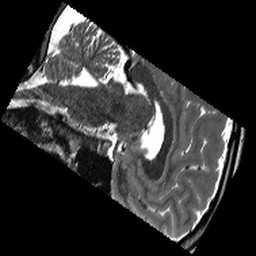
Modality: T2w
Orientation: sagittal
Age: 24
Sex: male
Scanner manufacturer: siemens
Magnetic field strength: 3 T
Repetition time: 13.15 s
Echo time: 0.082 s